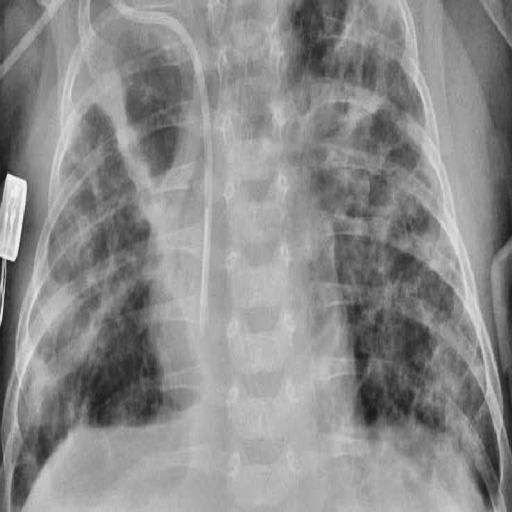
Finding: PNEUMONIA